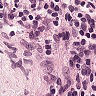
Metastatic tissue present: no